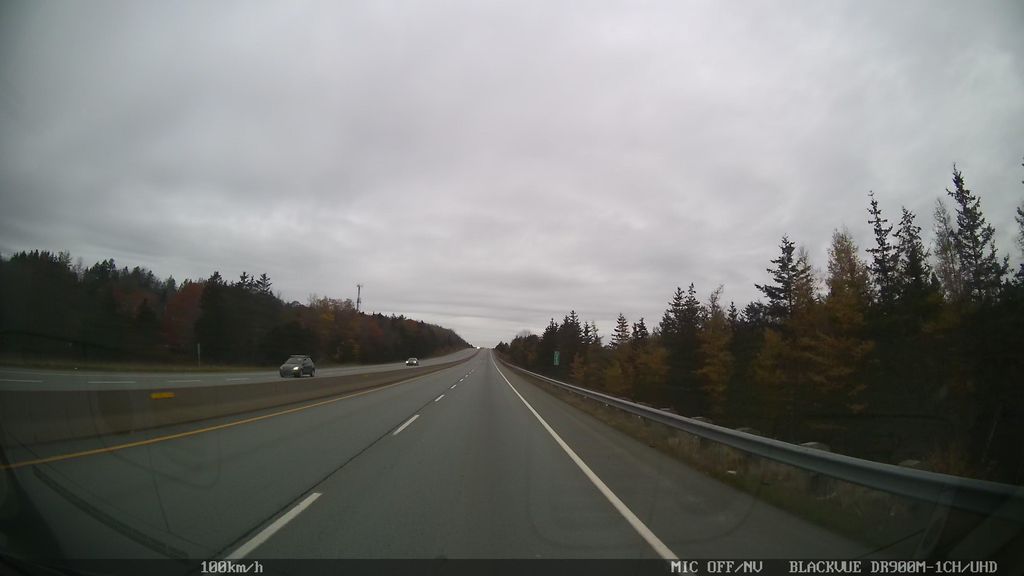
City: halifax